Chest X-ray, AP view. Patient: 28 years old, sex F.
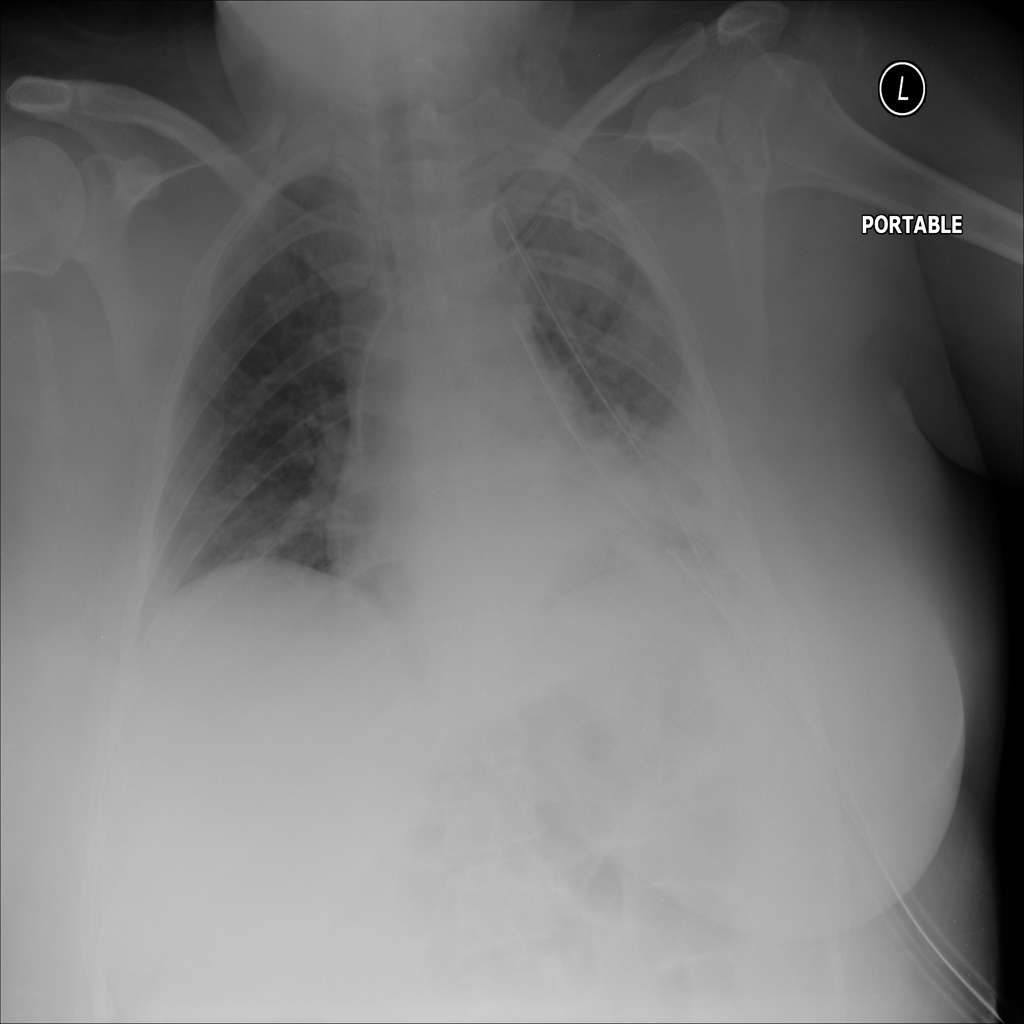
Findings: Atelectasis, Infiltration, Pneumothorax